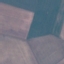
Land use / land cover class: AnnualCrop